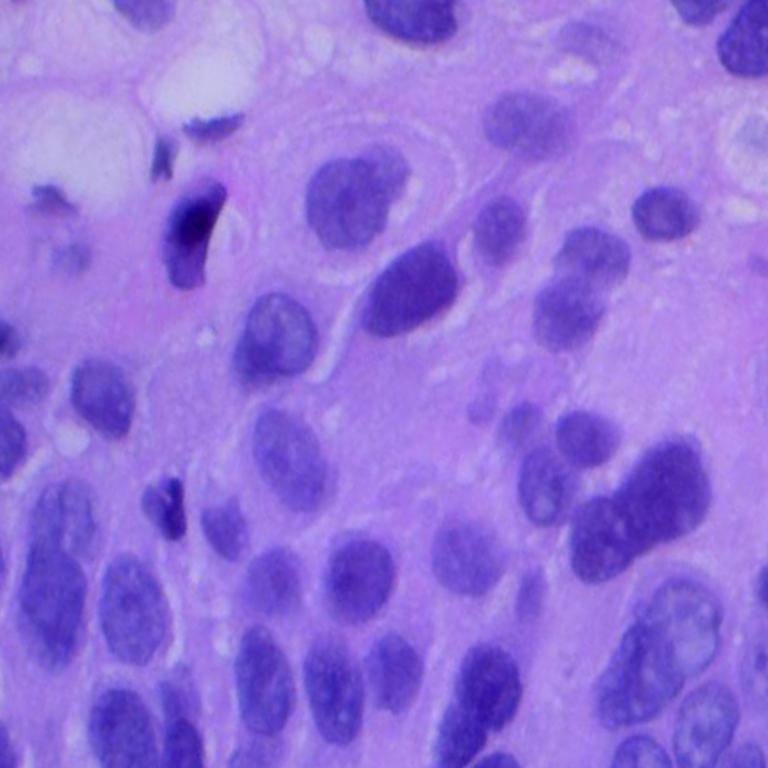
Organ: lung
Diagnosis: squamous carcinomas